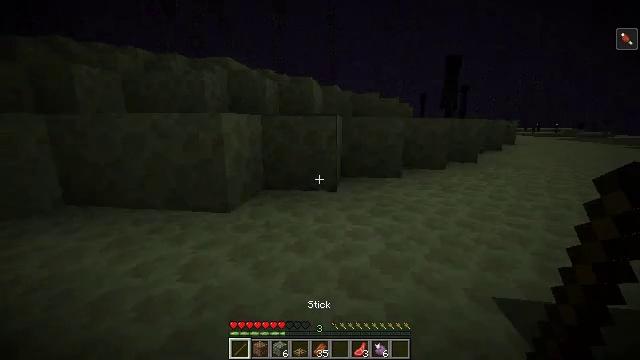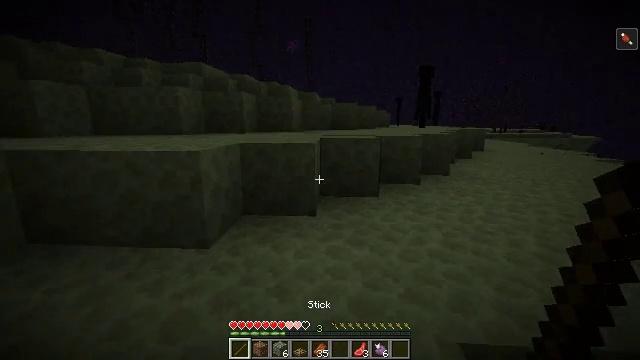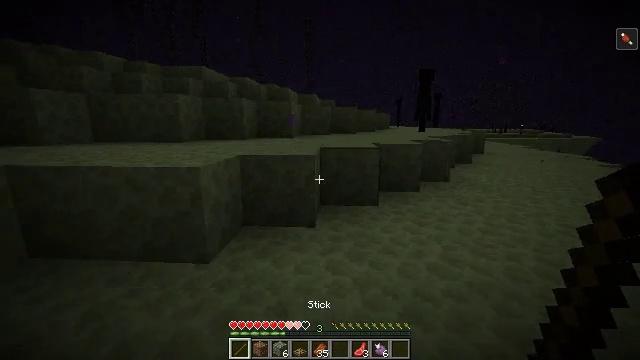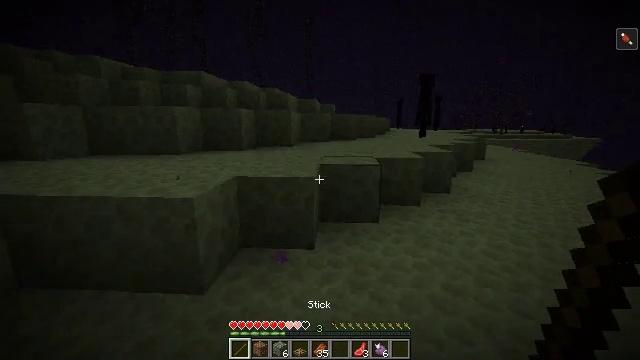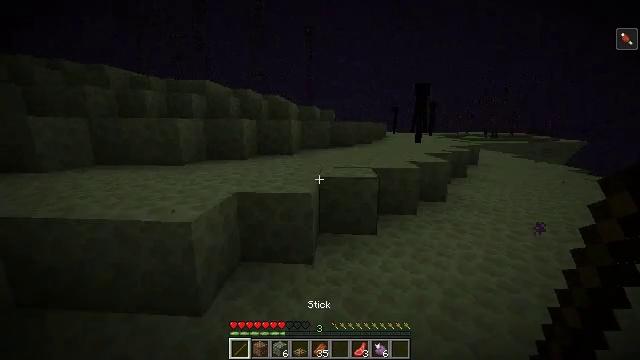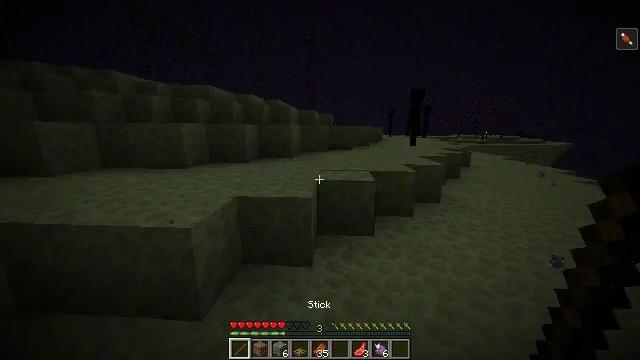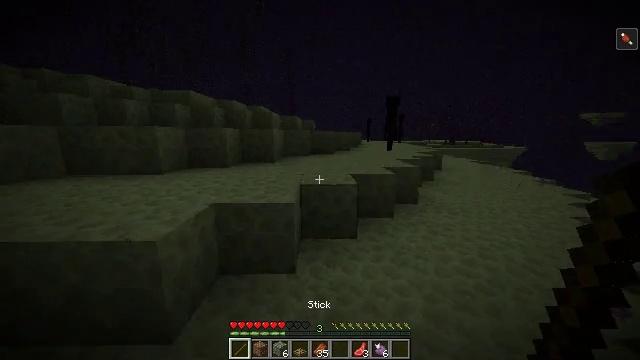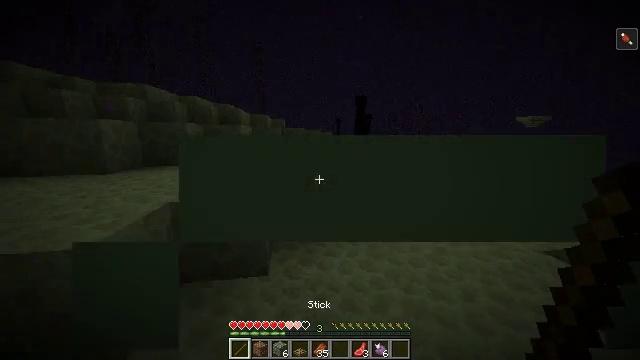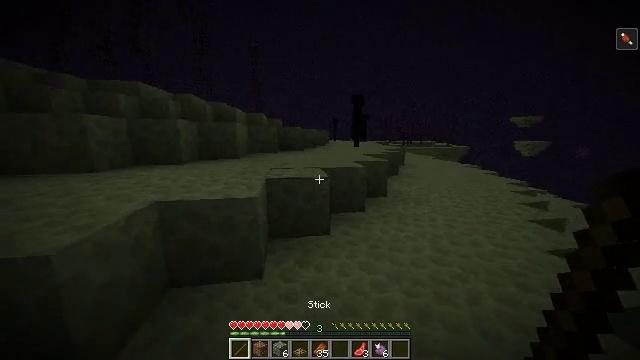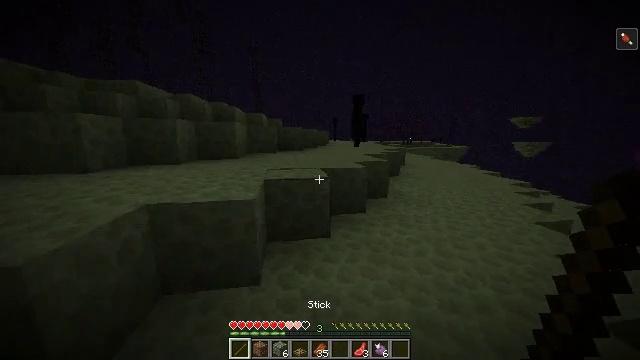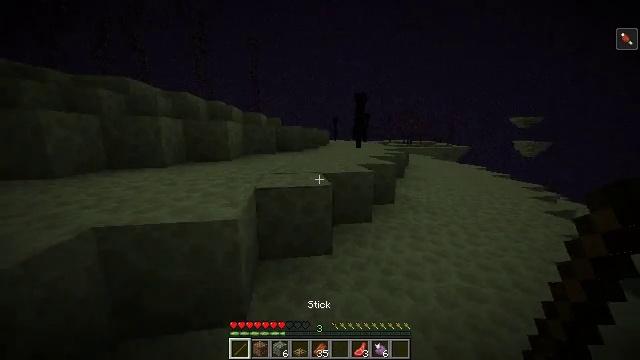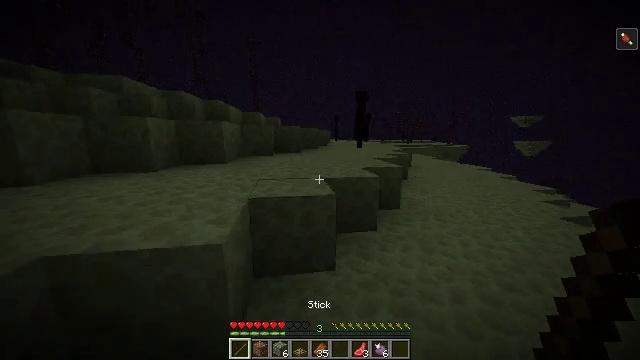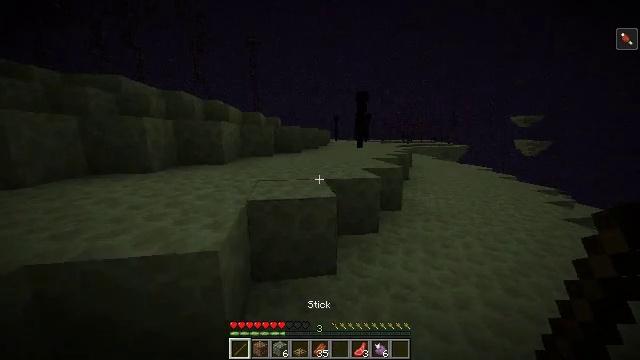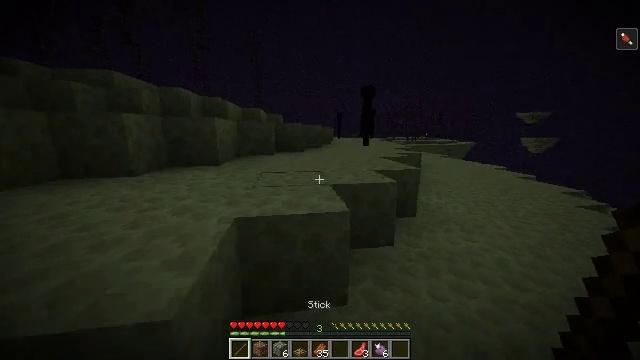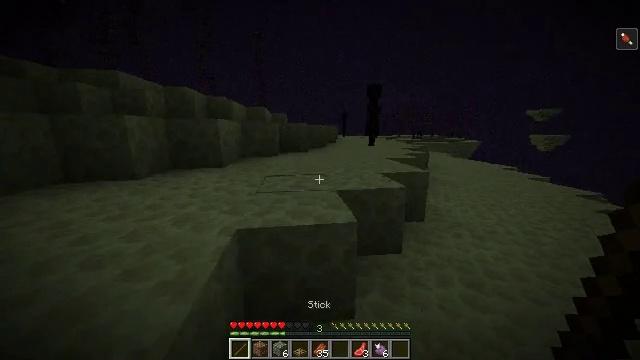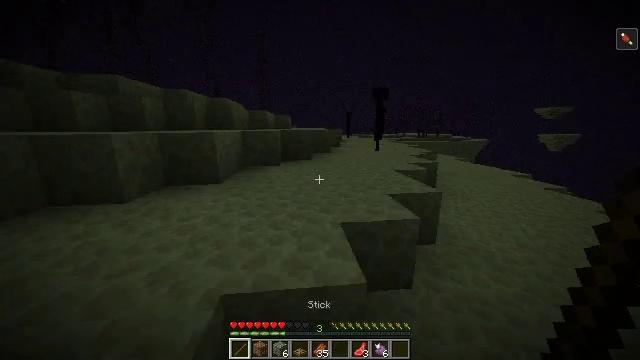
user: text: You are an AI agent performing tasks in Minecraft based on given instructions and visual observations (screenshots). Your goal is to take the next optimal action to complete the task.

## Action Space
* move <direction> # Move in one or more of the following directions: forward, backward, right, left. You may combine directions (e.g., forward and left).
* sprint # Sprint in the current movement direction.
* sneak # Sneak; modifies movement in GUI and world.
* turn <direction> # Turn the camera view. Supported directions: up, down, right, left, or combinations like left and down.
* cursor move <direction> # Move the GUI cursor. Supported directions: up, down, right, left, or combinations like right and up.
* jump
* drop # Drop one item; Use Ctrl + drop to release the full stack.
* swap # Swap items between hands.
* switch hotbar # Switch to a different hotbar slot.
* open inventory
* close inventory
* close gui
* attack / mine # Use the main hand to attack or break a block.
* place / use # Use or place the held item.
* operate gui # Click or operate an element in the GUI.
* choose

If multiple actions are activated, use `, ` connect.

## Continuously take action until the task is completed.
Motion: motion action
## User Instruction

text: Drop a mutton.
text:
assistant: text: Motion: move forward, sprint, turn right, jump
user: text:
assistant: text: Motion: move forward, sprint, jump
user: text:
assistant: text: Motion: move forward, sprint, jump
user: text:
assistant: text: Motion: move forward, sprint, jump
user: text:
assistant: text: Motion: move forward, sprint, jump
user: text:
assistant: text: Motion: move forward, sprint, turn right, jump
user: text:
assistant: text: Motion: move forward, sprint, turn right, jump
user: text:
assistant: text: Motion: move forward, sprint, jump
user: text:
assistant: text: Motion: move forward, sprint
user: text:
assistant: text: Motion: move forward, sprint
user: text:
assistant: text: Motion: move forward, sprint
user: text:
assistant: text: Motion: move forward, sprint
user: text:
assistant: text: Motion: move forward, sprint
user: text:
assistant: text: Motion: move forward, sprint, turn left, jump
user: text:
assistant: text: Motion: move forward, sprint, turn left, jump
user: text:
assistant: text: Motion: move forward, sprint, jump
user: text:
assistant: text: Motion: move forward, sprint, jump
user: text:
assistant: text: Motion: move forward, sprint, jump
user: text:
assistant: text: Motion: move forward, sprint, jump
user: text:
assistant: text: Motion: move forward, sprint, jump
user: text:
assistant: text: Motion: move forward, sprint, turn right, jump
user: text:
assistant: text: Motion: move forward, sprint, turn right, jump
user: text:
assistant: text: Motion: move forward, sprint, turn right, jump
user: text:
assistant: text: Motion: move forward, sprint, jump
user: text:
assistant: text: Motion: move forward, sprint, turn right, jump
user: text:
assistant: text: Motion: move forward, sprint, jump
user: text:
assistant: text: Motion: move forward, sprint, jump
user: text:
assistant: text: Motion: move forward, sprint, jump
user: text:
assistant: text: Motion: move forward, sprint, jump
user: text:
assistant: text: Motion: move forward, sprint, jump